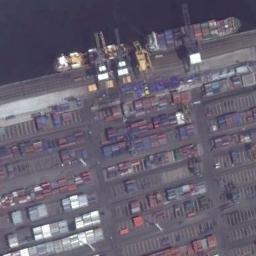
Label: ship